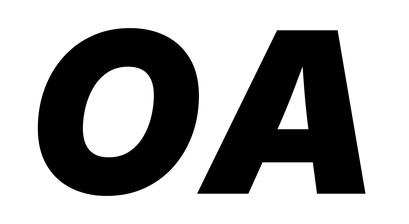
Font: Inter-Italic_Black_Italic